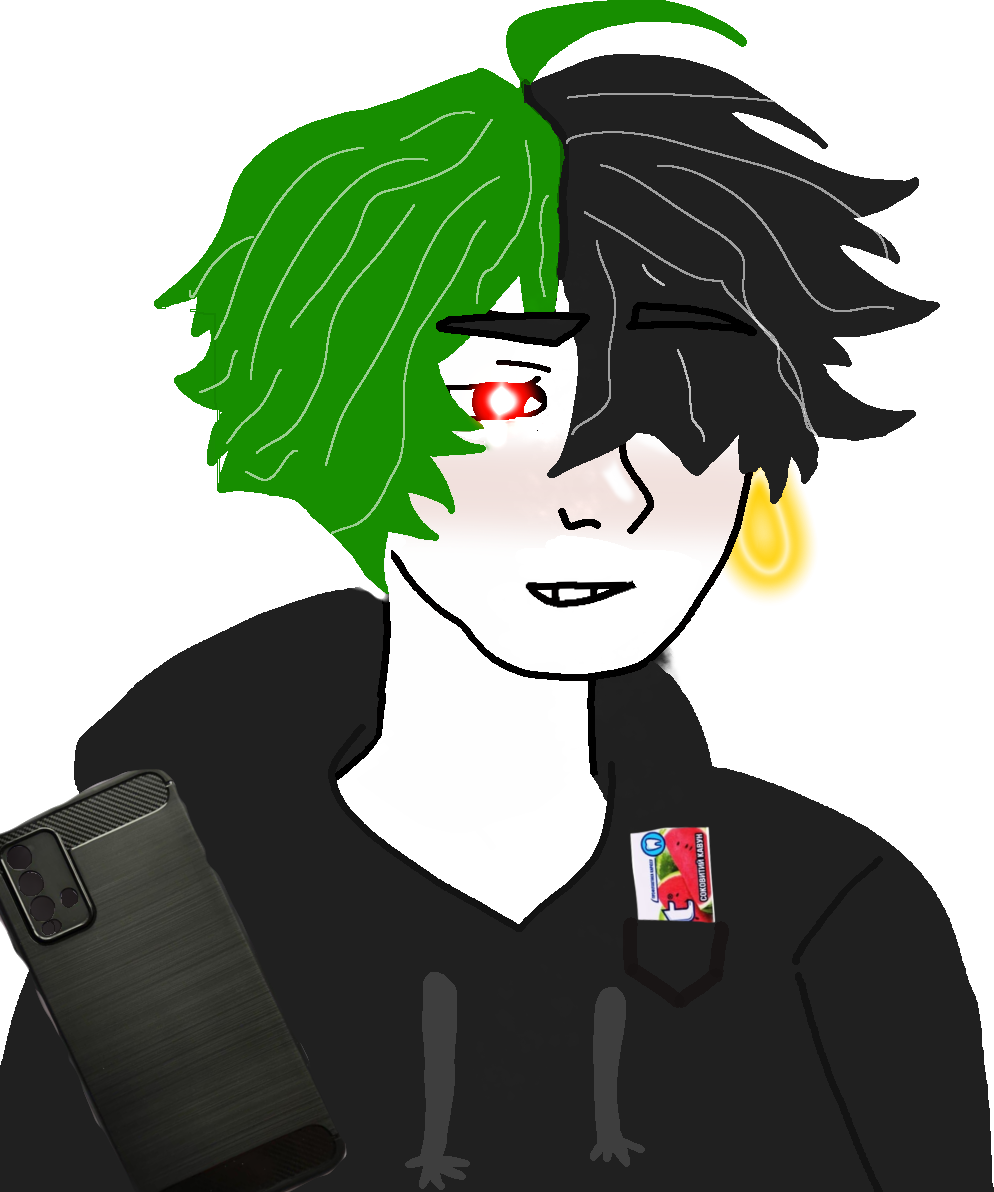
Label: 5_Twinkjak